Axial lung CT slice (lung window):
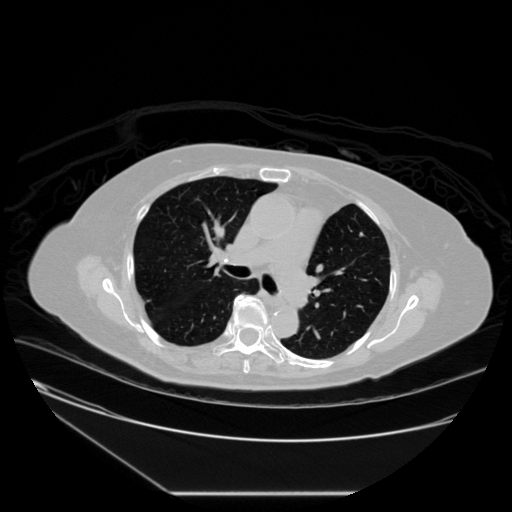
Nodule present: no